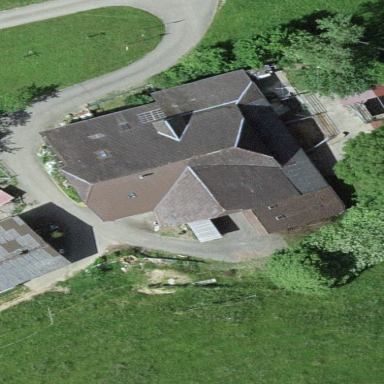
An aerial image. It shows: Farm building.